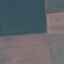
Label: AnnualCrop